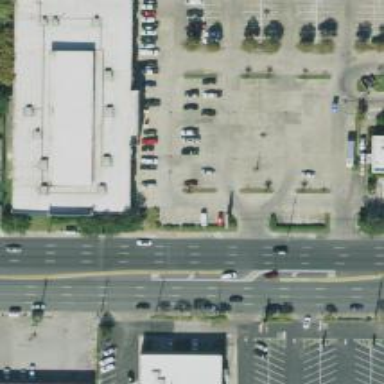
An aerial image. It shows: Parking space.